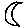
Label: moon